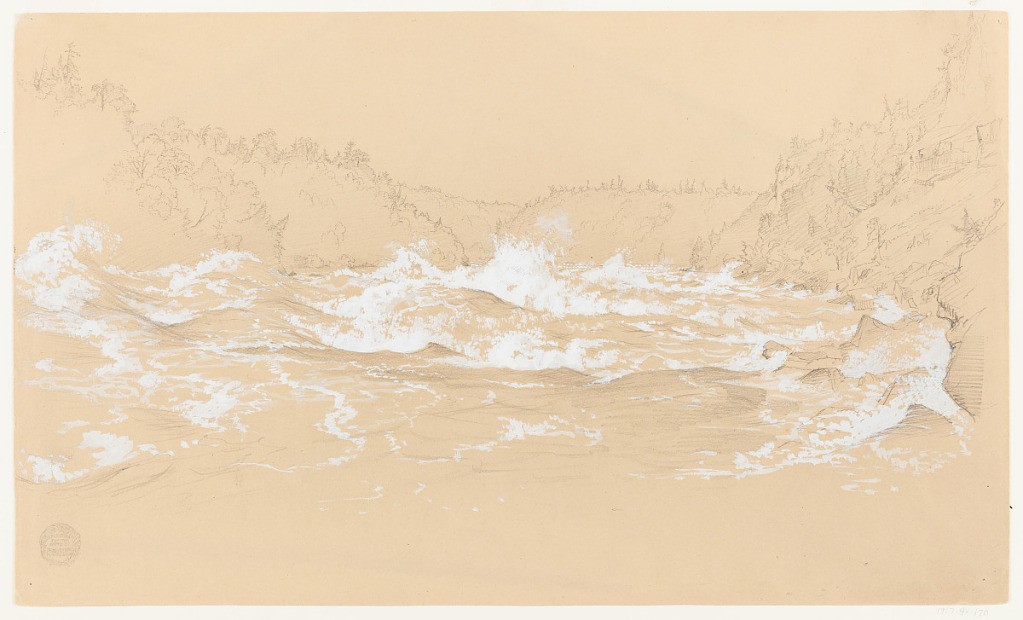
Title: Niagara River Gorge, New York
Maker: Frederic Edwin Church, American, 1826–1900
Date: probably 1856
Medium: Graphite and white gouache on tan wove paper; verso: graphite
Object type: Drawing
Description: Landscape sketch showing a view of the rapids of the Niagara River Gorge. Dominating the composition at center, the waves and roiling surf are bounded at left and right by steep, tree-covered river banks, which are also visible in the background.

Verso: Quick, loose sketch of Niagara Falls viewed from the Canadian side with the American Falls at left, Goat Island at center, and Horseshoe Falls at right with Terrapin Tower predominantly visible.